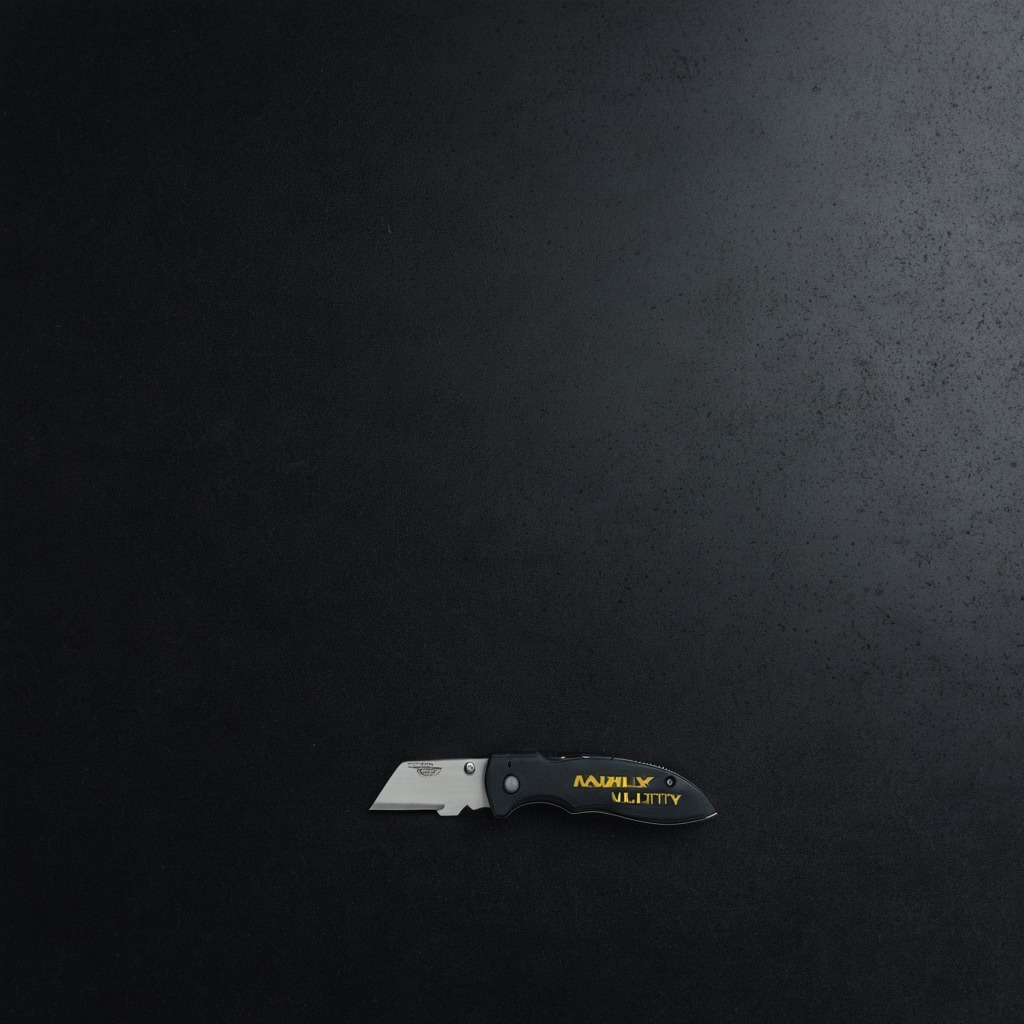
A utility knife is lying on a clean granite tabletop covered with a black rubber mat inside a workshop at night dim ambient light soft shadows worn but beneath the mat.